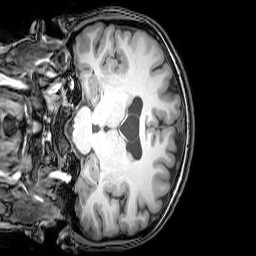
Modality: T1w
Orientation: coronal
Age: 26
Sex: female
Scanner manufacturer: philips
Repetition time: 0.008211 s
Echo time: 0.00376 s